Question: I am working on a chat program, and I would like to have a single line separate every line of text.
Here is the XAML I am using:
'''
<ScrollViewer Grid.Row="0" Name="ScrollBar">
<ListView HorizontalContentAlignment="Stretch"
BorderThickness="0"
IsTabStop="False"
Name="AllItems"
Background="#E4E4E4"
ScrollViewer.HorizontalScrollBarVisibility="Disabled"
PreviewMouseWheel="AllItems_PreviewMouseWheel"
ItemsSource="{Binding Messages}">
<ListView.ItemTemplate>
<DataTemplate>
<Border BorderBrush="Black"
BorderThickness="0, 1, 0, 0">
<TextBlock
FontSize="16"
TextWrapping="Wrap"
FontFamily="Arial"
Margin="0"
Initialized="ChatLine_Initialized"
VerticalAlignment="Center" />
</Border>
</DataTemplate>
</ListView.ItemTemplate>
</ListView>
</ScrollViewer>
'''
I'm also setting the background of each line in alternating colors (this is an event handler for TextBlock's Initialize event):
'''
static int s_curr;
void ChatLine_Initialized(object sender, EventArgs e)
{
int curr = Interlocked.Increment(ref s_curr);
if ((curr % 2) == 0)
((TextBlock)sender).Background = (SolidColorBrush)(new BrushConverter().ConvertFrom("#C8C8C8"));
else
((TextBlock)sender).Background = (SolidColorBrush)(new BrushConverter().ConvertFrom("#E4E4E4"));
}
'''
The problem I'm running into is that the darker lines do not fill down to the border.
For example, here is how it renders:

How do I get the darker background to fill down to the border line?
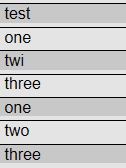
Answer: Remove the border of your textblock and apply a style for the ListBox Items, this works,
'''
<Grid>
<ScrollViewer Grid.Row="0" Name="ScrollBar">
<ListView HorizontalContentAlignment="Stretch"
BorderThickness="0"
IsTabStop="False"
Name="AllItems"
Background="#E4E4E4"
ScrollViewer.HorizontalScrollBarVisibility="Disabled"
ItemsSource="{Binding Messages}">
<ListView.ItemContainerStyle>
<Style TargetType="ListViewItem">
<Setter Property="Template">
<Setter.Value>
<ControlTemplate TargetType="ListViewItem">
<Border Name="Border" BorderBrush="Black" BorderThickness="1">
<ContentPresenter />
</Border>
</ControlTemplate>
</Setter.Value>
</Setter>
</Style>
</ListView.ItemContainerStyle>
<ListView.ItemTemplate>
<DataTemplate>
<TextBlock
FontSize="16"
TextWrapping="Wrap"
FontFamily="Arial"
Text="{Binding Name}"
Initialized="ChatLine_Initialized"
/>
</DataTemplate>
</ListView.ItemTemplate>
</ListView>
</ScrollViewer>
</Grid>
'''